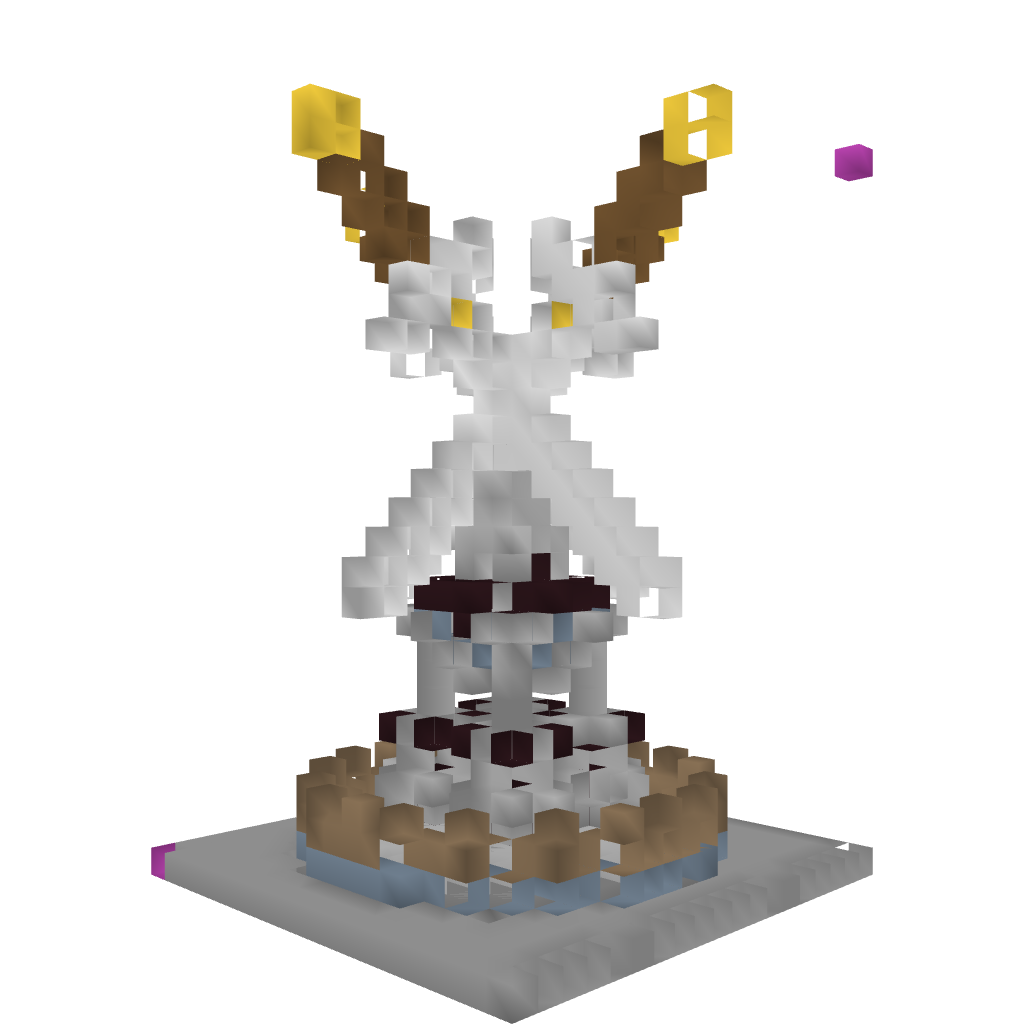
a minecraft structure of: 4 Sword Fountain